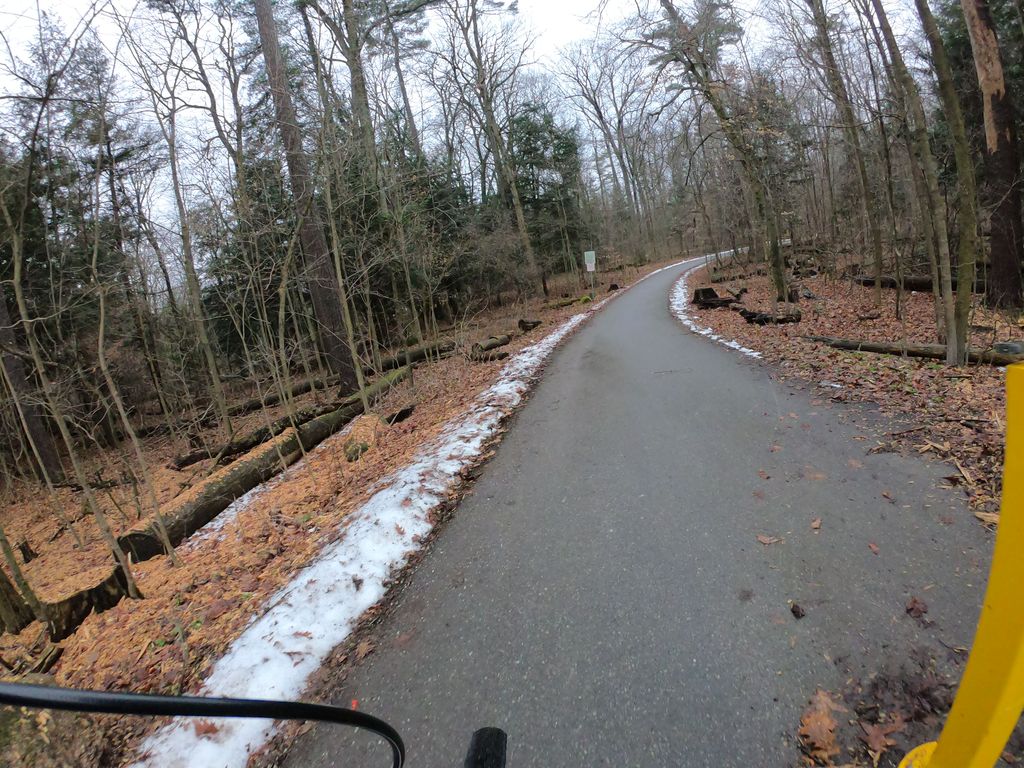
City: kitchener-waterloo